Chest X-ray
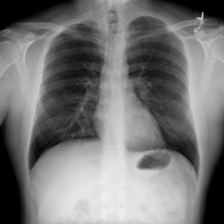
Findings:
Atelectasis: negative
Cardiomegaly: negative
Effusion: negative
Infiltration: negative
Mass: negative
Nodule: negative
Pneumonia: negative
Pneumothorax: negative
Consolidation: negative
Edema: negative
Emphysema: negative
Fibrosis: negative
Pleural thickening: negative
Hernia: negative